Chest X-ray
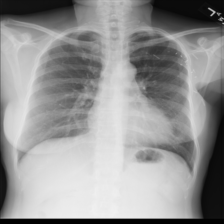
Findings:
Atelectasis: negative
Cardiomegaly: negative
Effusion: negative
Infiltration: negative
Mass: negative
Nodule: negative
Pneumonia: negative
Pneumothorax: negative
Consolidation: negative
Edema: negative
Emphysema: negative
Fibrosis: negative
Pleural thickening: negative
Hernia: negative